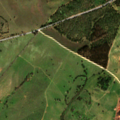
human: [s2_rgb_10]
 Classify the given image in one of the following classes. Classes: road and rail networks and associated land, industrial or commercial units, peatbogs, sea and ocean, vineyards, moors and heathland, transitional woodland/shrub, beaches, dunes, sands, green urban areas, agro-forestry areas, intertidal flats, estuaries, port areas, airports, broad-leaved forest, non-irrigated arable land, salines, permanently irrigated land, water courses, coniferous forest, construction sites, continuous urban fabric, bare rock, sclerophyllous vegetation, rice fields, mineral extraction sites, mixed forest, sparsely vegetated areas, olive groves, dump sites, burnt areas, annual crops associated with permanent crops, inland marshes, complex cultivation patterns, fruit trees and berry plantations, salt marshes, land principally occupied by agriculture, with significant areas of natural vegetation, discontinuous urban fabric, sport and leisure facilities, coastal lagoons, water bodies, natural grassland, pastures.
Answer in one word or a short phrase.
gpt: sport and leisure facilities, pastures, broad-leaved forest